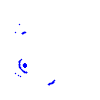
Particle: kaon